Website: home-depot
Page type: customer-info-address
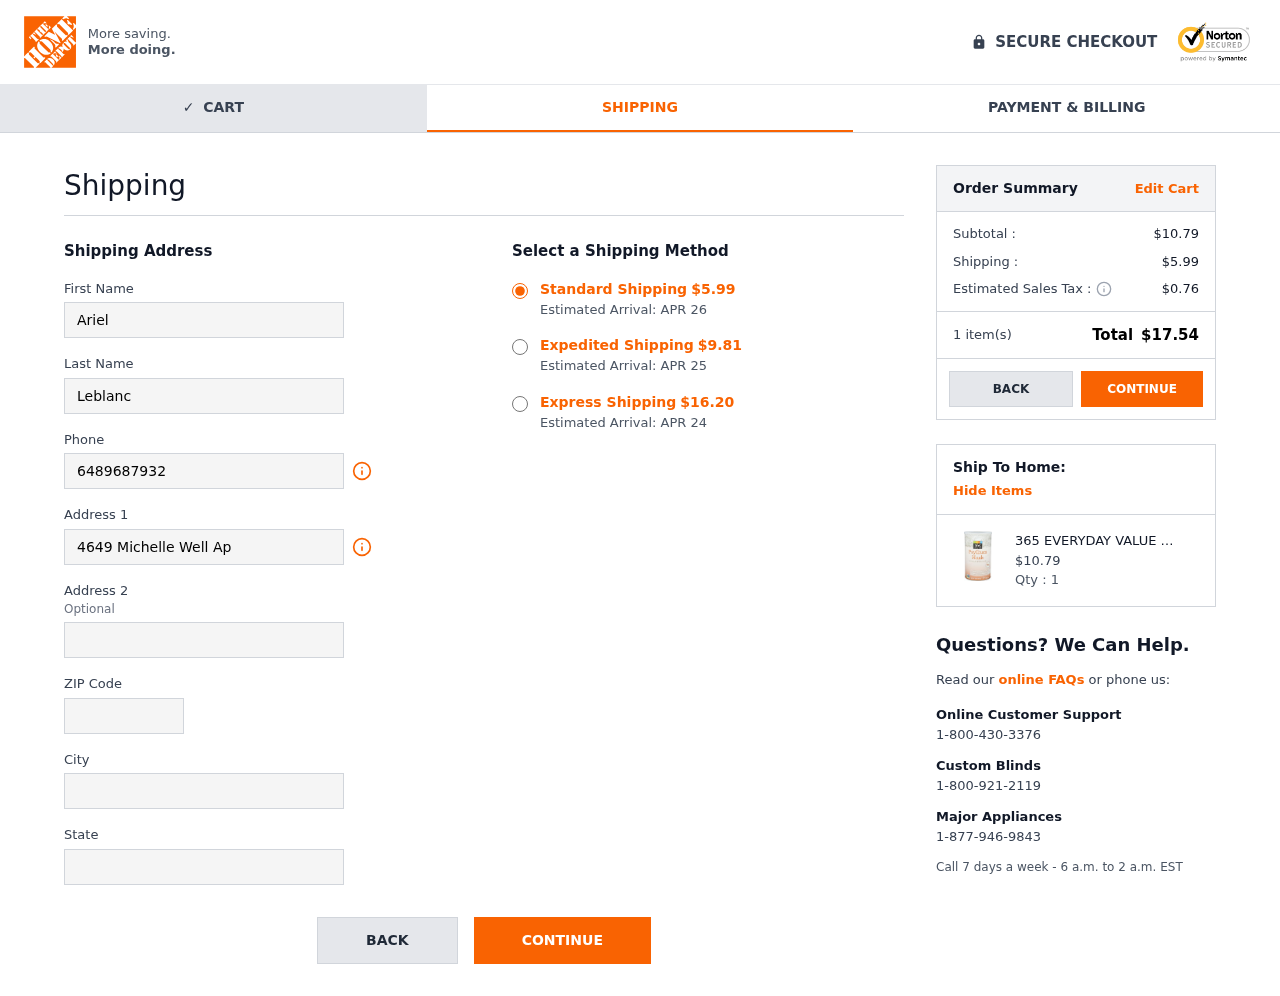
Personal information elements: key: PII_CITY
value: Lake Jennifer
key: PII_FIRSTNAME
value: Ariel
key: PII_LASTNAME
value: Leblanc
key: PII_PHONE
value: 6489687932
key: PII_POSTCODE
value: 13182
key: PII_STATE
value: Indiana
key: PII_STREET
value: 4649 Michelle Well Apt. 099
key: PII_STREET2
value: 0771 Newton Burgs
Product elements: key: PRODUCT1_NAME
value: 365 EVERYDAY VALUE Psyllium Powder Husk, 12 OZ
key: PRODUCT1_PRICE
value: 10.79
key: PRODUCT1_QUANTITY
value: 1
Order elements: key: ORDER_SHIPPING_COST
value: $5.99
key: ORDER_DELIVERY_DATE
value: Estimated Arrival: APR 26
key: ORDER_SHIPPING_COST_EXPEDITED
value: $9.81
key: ORDER_DELIVERY_DATE_EXPEDITED
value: Estimated Arrival: APR 25
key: ORDER_SHIPPING_COST_EXPRESS
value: $16.20
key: ORDER_DELIVERY_DATE_EXPRESS
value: Estimated Arrival: APR 24
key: ORDER_SUBTOTAL
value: $10.79
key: ORDER_TAX
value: $0.76
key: ORDER_NUM_ITEMS
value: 1 item(s)
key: ORDER_TOTAL
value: $17.54